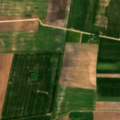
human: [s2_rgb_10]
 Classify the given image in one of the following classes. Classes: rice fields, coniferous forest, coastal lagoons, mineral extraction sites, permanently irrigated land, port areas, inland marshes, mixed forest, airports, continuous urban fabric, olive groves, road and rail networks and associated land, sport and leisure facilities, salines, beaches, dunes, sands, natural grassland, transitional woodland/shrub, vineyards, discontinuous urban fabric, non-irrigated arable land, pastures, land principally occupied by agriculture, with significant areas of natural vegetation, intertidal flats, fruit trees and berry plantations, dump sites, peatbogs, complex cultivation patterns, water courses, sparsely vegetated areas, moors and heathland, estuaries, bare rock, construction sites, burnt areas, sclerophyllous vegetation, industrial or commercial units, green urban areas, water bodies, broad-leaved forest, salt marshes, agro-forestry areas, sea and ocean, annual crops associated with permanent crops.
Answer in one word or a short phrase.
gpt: non-irrigated arable land